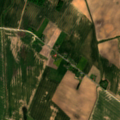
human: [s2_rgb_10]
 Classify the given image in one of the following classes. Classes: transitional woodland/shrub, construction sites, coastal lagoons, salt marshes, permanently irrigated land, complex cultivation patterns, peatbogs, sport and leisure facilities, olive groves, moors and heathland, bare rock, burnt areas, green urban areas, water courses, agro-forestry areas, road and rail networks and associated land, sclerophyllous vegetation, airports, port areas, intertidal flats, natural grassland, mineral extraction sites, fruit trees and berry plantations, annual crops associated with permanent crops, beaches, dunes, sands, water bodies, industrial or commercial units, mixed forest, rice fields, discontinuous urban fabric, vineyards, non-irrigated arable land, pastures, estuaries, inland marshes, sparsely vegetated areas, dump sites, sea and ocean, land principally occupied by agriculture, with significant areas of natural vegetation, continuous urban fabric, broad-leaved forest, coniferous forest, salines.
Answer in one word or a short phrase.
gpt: non-irrigated arable land, complex cultivation patterns, land principally occupied by agriculture, with significant areas of natural vegetation